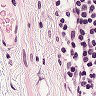
Metastatic tissue present: no